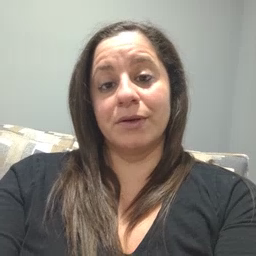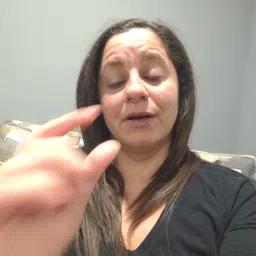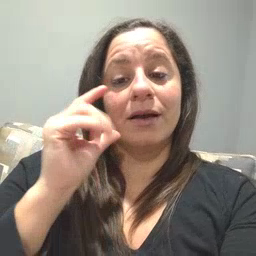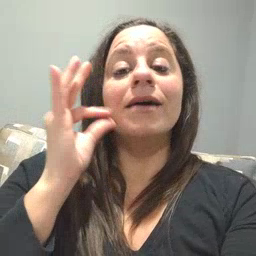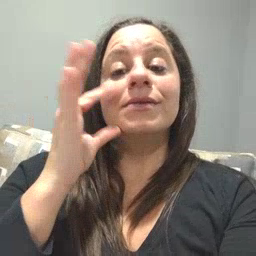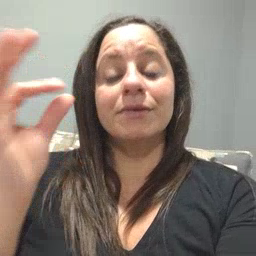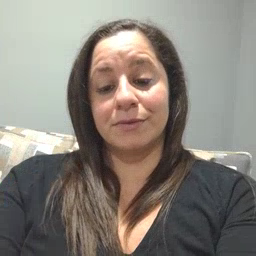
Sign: cat